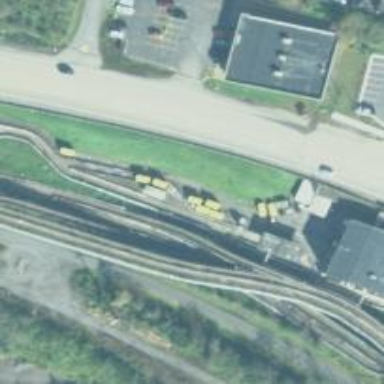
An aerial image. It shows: Bus guideway leading to service yard.